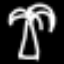
Label: palm tree